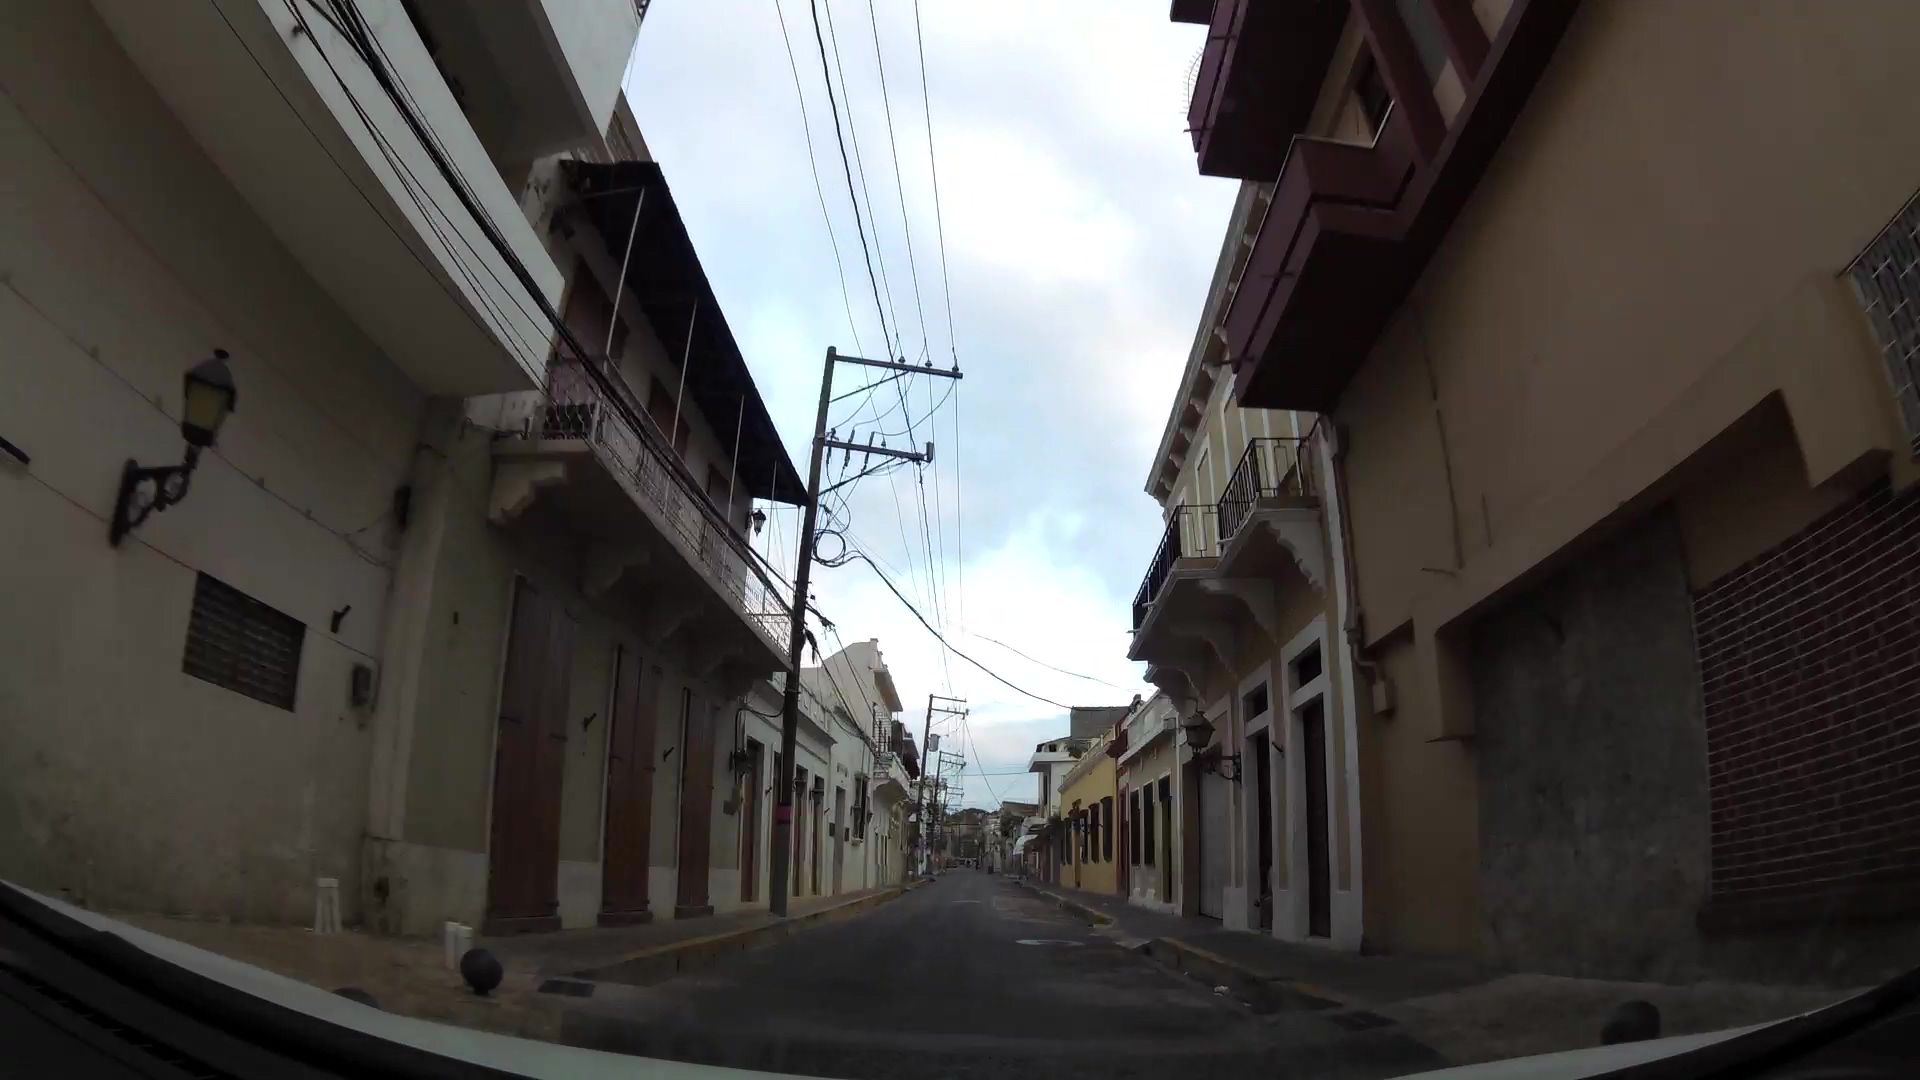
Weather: cloudy
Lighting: day
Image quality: good
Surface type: driving surface
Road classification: residential
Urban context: urban centre
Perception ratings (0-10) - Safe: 0.96, Lively: 6.68, Beautiful: 2.29, Boring: 6.07, Depressing: 6.79, Wealthy: 0.68